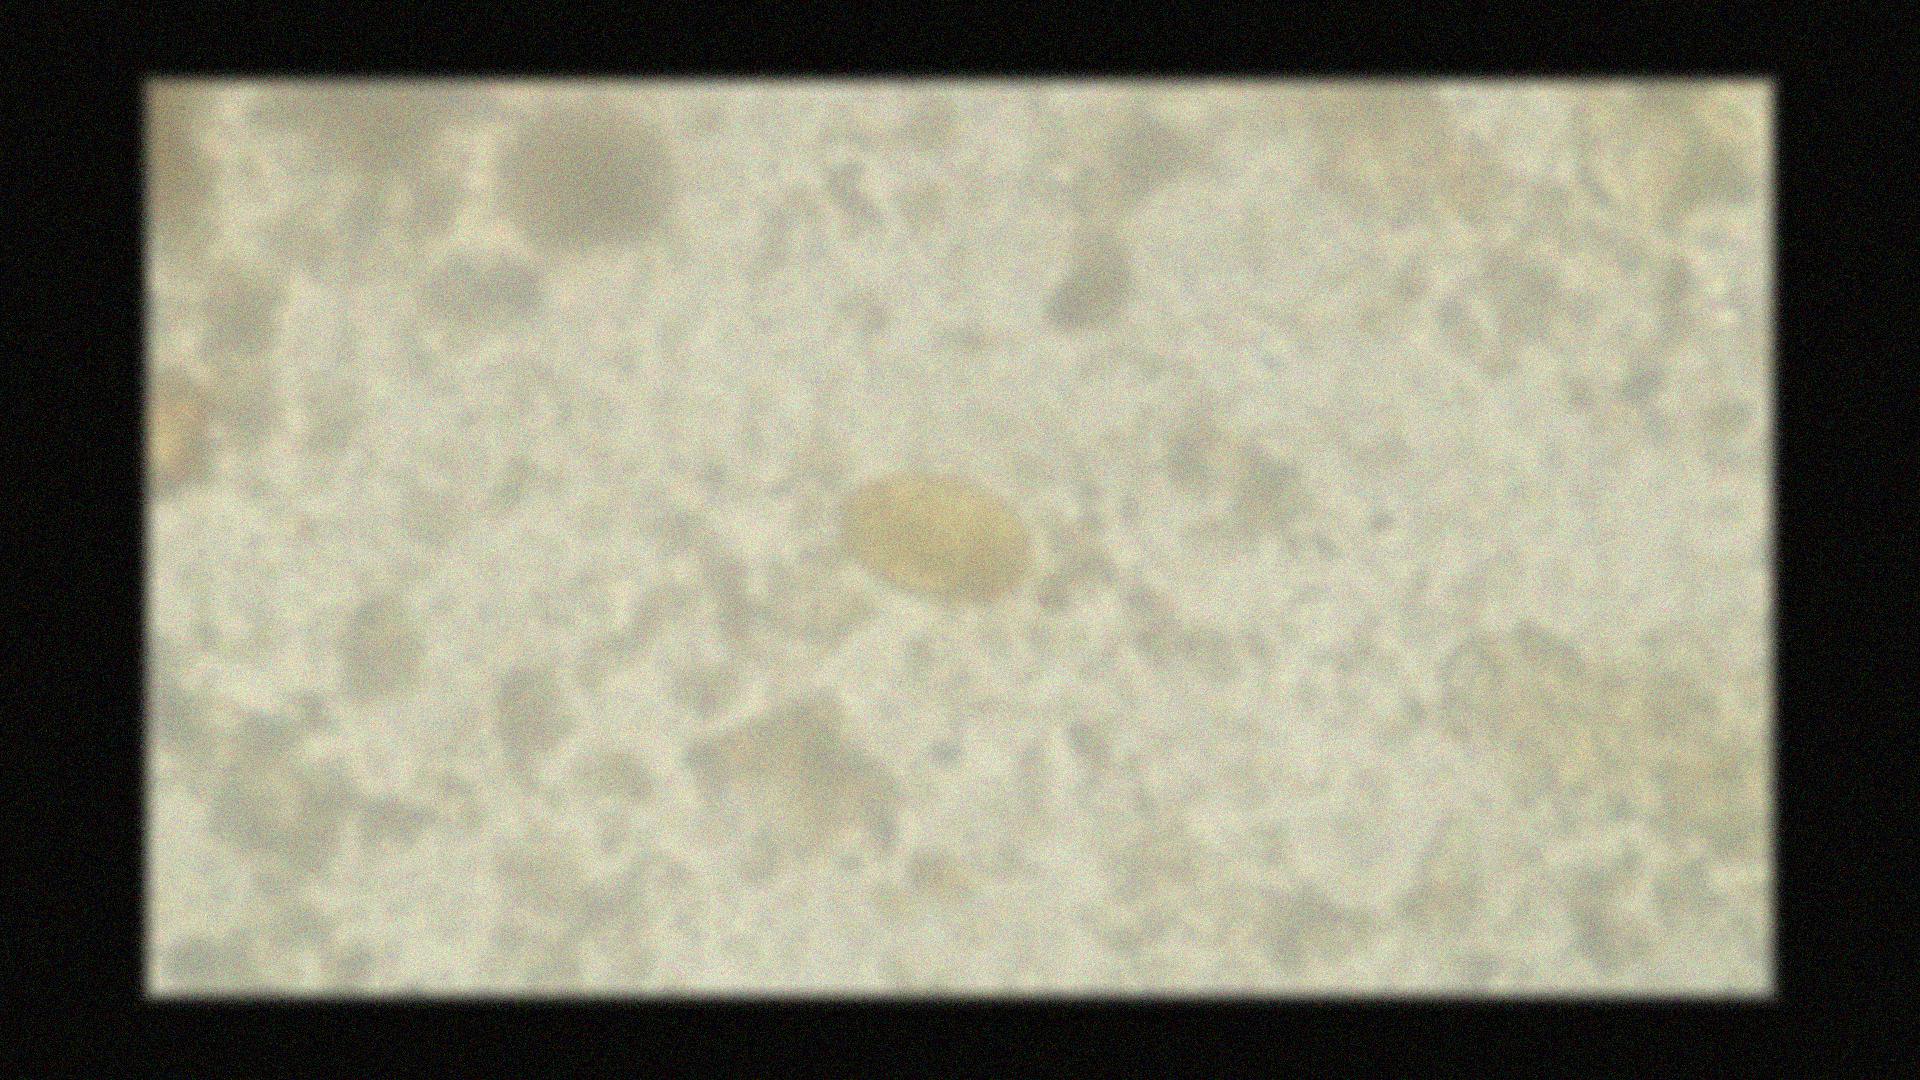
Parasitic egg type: Paragonimus spp